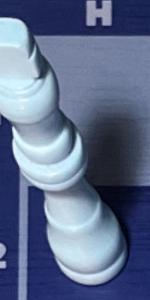
Label: King_White